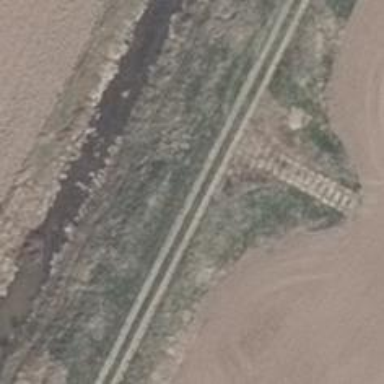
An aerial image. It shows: Track with grade2 tracktype.